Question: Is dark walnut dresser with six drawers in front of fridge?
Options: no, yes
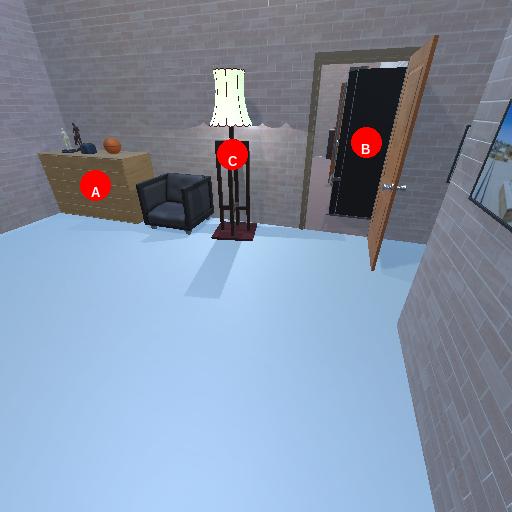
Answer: no